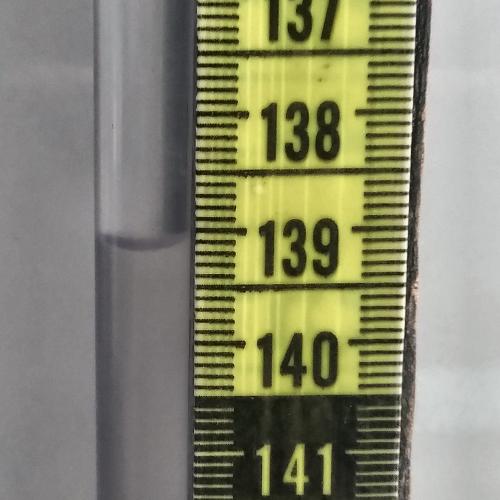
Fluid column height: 139.1 cm